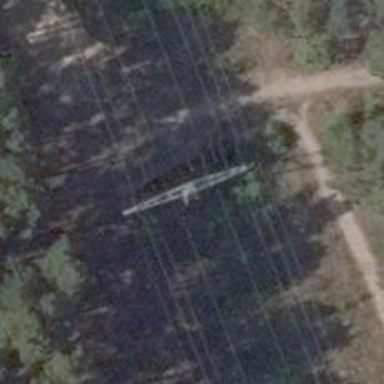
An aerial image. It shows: Power tower.